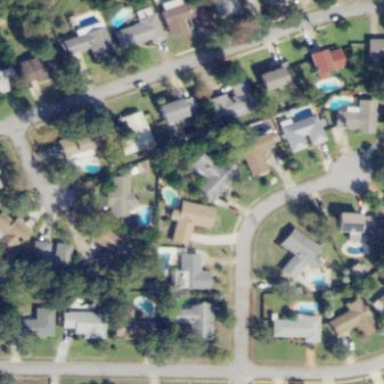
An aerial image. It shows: Residential area consisting of single-family homes.